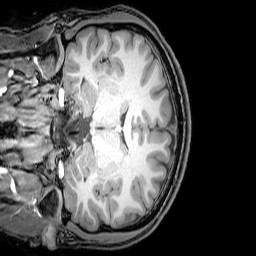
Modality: T1w
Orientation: coronal
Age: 20
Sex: male
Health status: healthy
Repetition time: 0.081 s
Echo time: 0.037 s